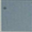
Piece: xx